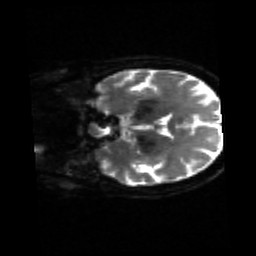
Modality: sbref
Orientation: coronal
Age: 67
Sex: female
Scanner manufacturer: siemens
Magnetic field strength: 3 T
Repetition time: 4.71 s
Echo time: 0.0906 s